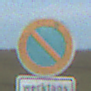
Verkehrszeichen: EingeschraenktesHalteverbot
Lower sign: ZeitangabenMitBeschraenkungAufWochentage7
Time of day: SunriseSunset
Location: Outdoor (RoadRail)
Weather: PartlyCloudy
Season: NotSpecified
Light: Natural